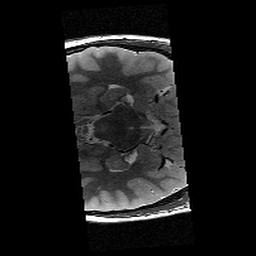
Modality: T2w
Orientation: axial
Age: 13
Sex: male
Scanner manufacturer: siemens
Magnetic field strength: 3 T
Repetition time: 9.23 s
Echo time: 0.067 s